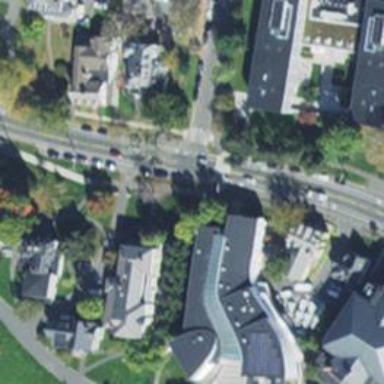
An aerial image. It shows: Public building.